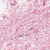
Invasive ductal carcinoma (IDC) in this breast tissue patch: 0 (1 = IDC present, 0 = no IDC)